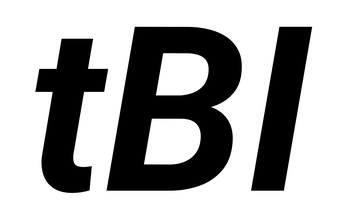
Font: Roboto-Italic_Bold_Italic